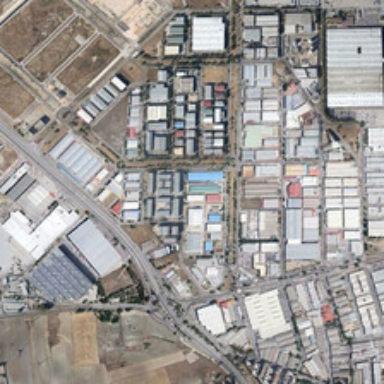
Many buildings and some bareland are in an industrial area .